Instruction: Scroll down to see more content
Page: traveler
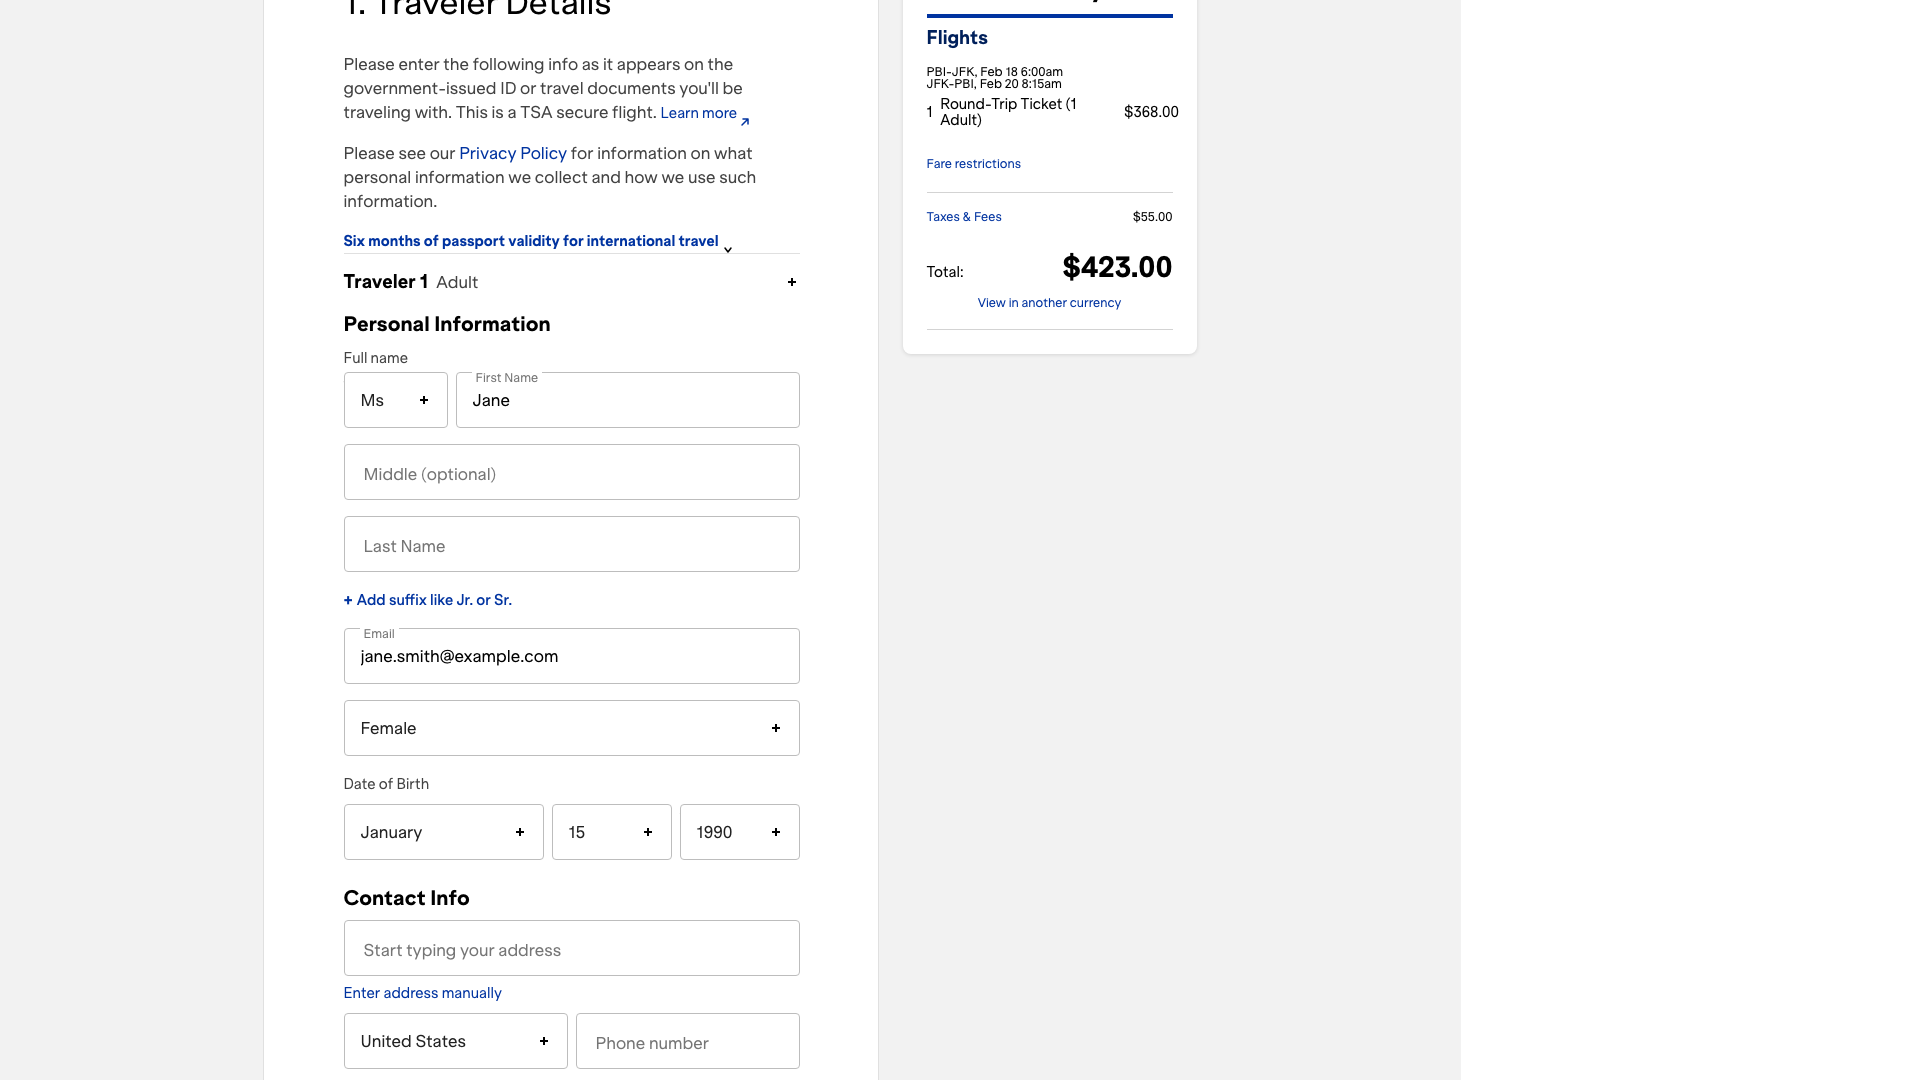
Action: scroll